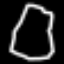
Label: octagon